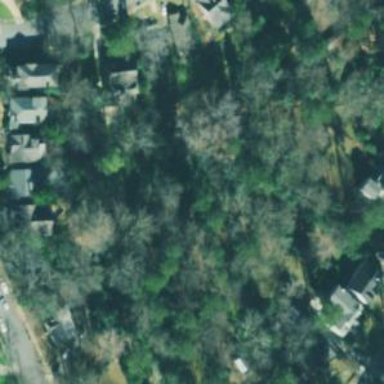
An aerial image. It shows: Park located in historic district.